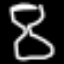
Label: hourglass